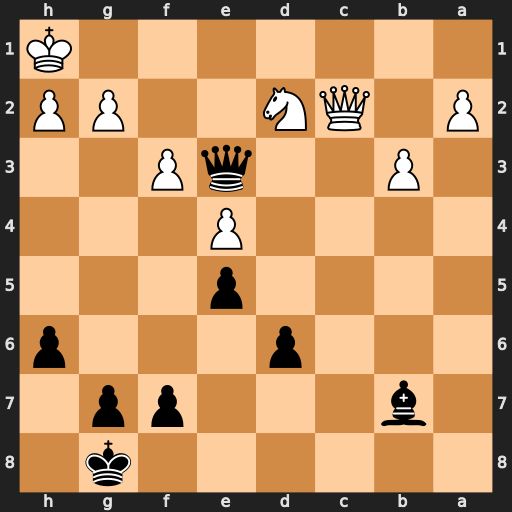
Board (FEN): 6k1/1b3pp1/3p3p/4p3/4P3/1P2qP2/P1QN2PP/7K
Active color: b
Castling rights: -
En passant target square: -
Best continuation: Qe1+ Nf1 Qxf1#